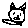
Label: cat